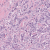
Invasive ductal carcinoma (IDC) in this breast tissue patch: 1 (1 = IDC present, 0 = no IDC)